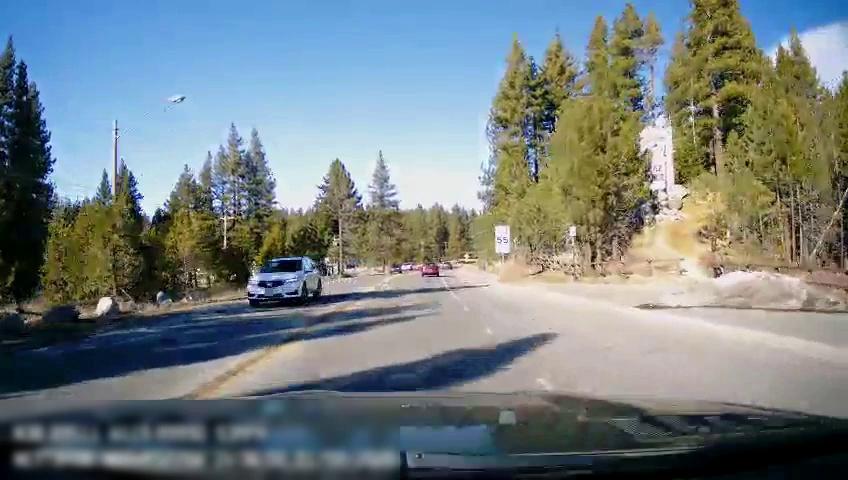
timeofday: Day
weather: Sunny
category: Drivable Space
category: Vehicles | Car
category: Vehicles | SUV
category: Vehicles | SUV
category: Vehicles | SUV
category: Lanes | Opposite Lane
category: Lanes | Current Lane
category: Lanes | Current Lane
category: Traffic | Signs